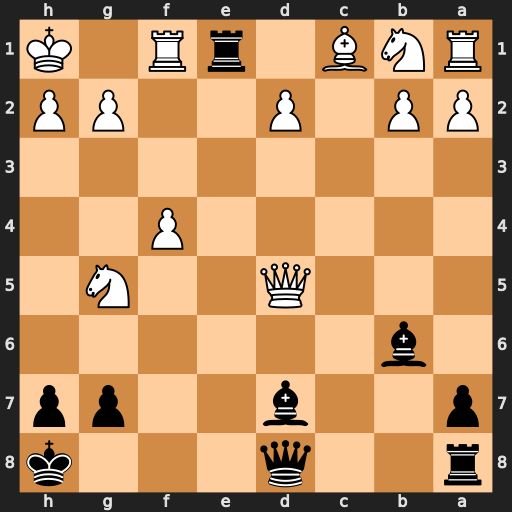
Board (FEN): r2q3k/p2b2pp/1b6/3Q2N1/5P2/8/PP1P2PP/RNB1rR1K
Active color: b
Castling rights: -
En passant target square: -
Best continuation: Rxf1#